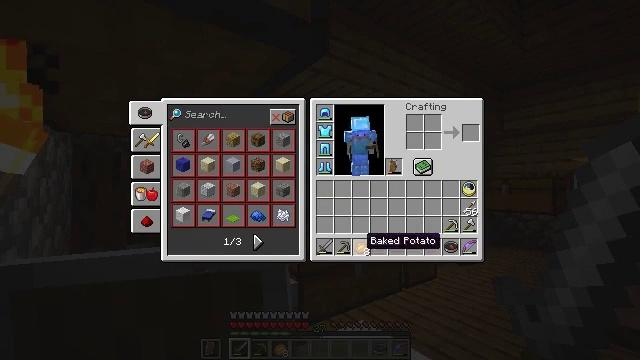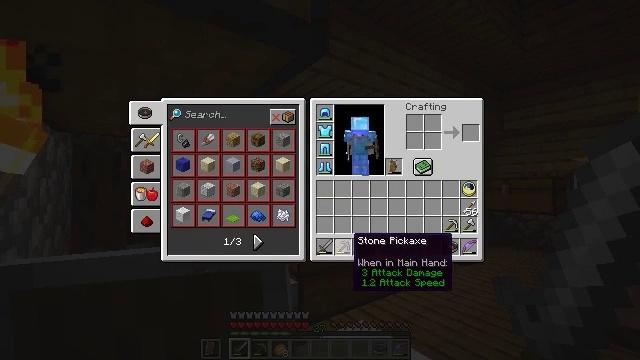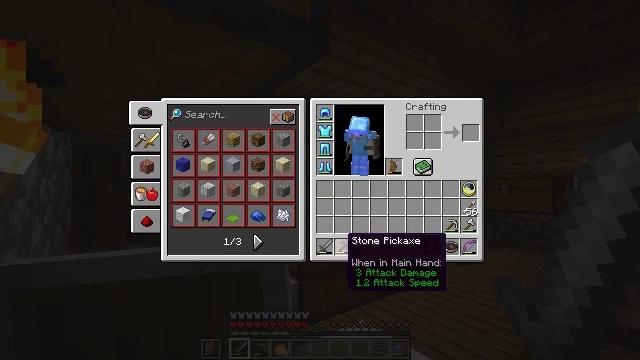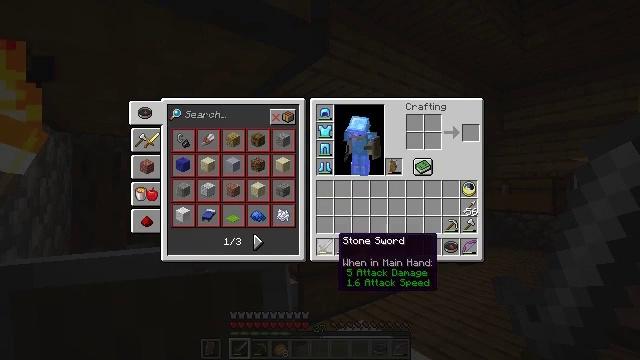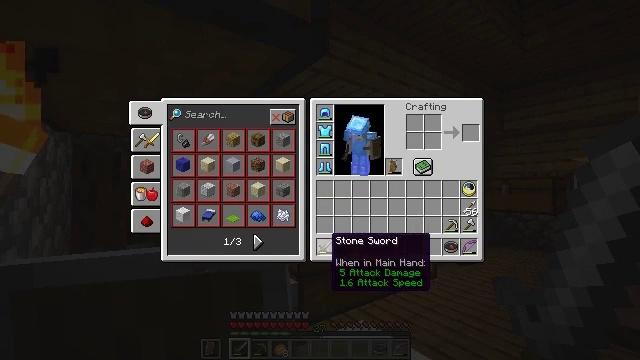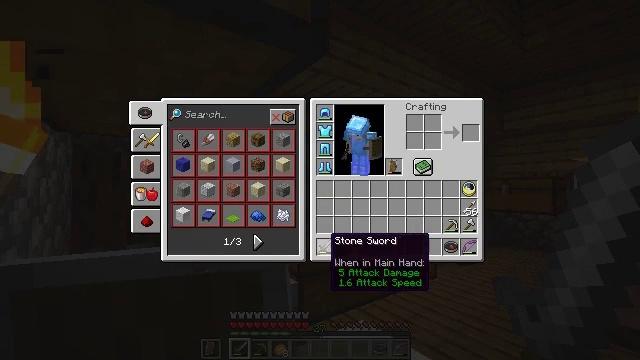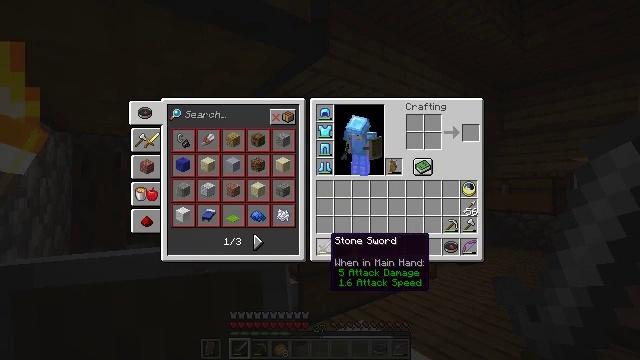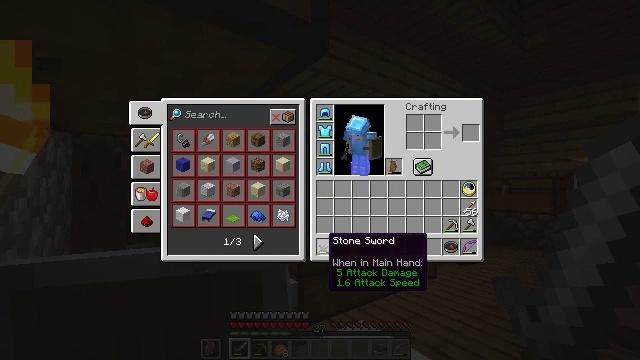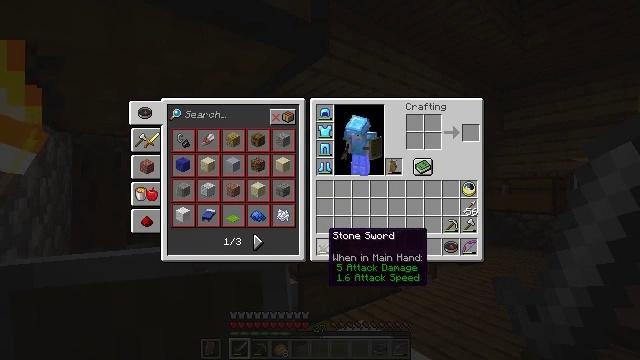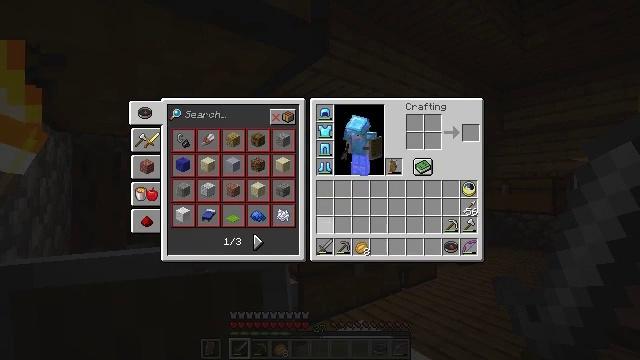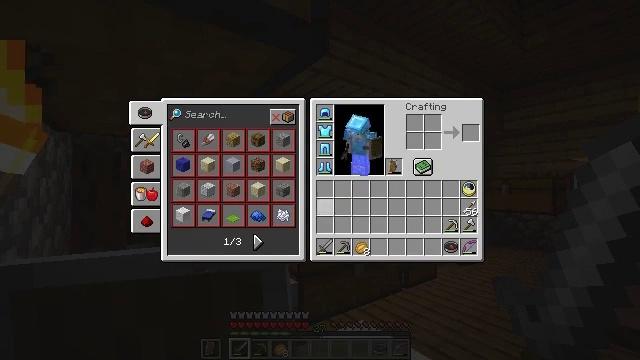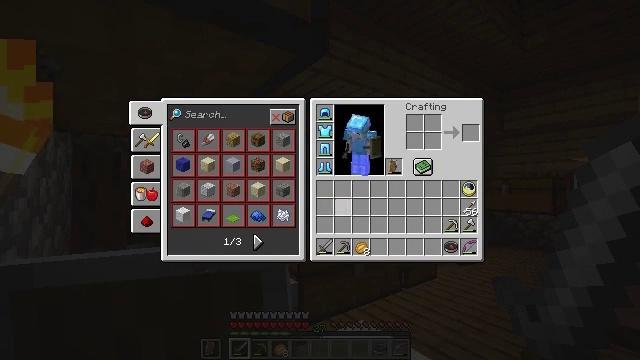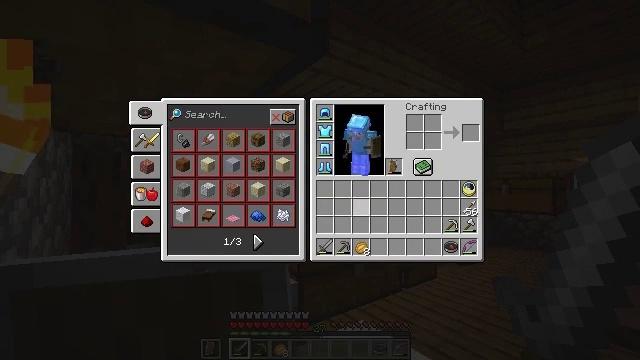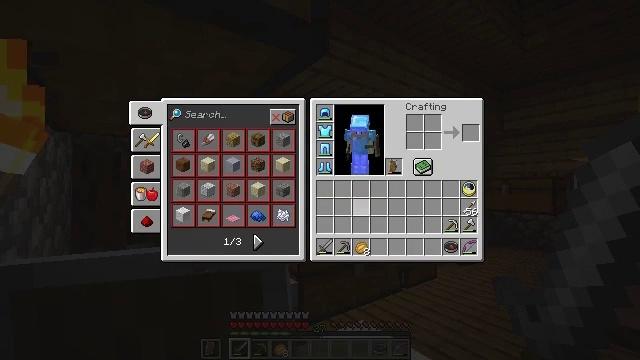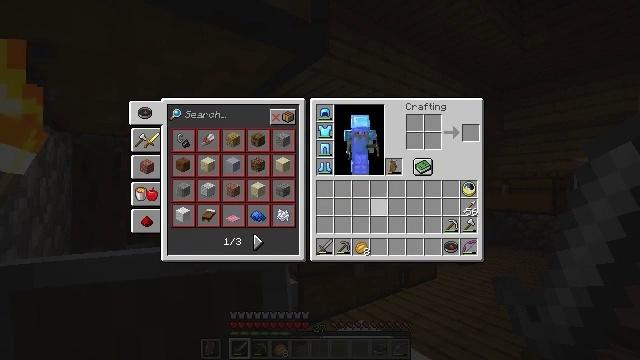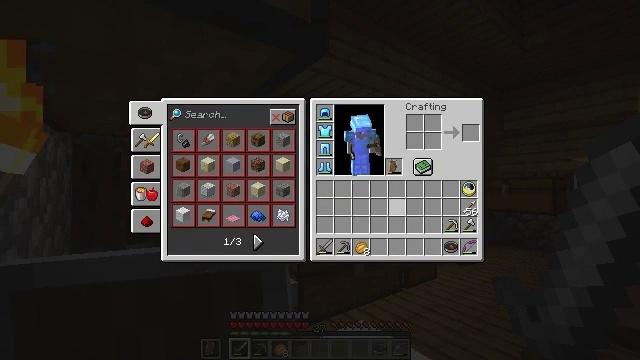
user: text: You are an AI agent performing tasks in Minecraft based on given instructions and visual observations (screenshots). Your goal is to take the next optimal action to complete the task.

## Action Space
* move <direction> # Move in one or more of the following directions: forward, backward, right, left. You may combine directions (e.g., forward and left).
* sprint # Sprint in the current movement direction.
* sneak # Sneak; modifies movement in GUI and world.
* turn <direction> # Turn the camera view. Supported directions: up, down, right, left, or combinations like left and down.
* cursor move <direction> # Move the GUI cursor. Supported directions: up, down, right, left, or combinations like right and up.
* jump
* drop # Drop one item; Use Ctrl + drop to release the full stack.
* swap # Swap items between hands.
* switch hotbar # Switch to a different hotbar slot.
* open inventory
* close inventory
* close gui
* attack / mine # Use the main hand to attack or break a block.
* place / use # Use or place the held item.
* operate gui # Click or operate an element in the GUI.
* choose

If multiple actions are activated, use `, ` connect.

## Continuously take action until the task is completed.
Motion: motion action
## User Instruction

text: Attack the white bed to collect it.
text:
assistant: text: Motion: cursor move left
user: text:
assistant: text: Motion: no_op
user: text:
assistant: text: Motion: cursor move left
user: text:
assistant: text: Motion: cursor move left
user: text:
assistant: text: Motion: no_op
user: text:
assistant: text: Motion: no_op
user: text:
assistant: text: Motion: no_op
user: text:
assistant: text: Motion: no_op
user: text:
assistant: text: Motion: cursor move up
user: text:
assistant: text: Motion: cursor move right and up
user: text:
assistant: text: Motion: no_op
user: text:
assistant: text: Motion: cursor move right
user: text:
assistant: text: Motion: cursor move right
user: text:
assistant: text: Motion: cursor move right
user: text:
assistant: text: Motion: cursor move right
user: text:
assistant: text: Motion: cursor move right
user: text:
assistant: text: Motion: no_op
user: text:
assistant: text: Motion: no_op
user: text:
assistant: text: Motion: cursor move right and down
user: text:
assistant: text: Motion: cursor move down
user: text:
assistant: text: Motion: no_op
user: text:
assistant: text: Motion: no_op
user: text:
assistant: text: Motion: no_op
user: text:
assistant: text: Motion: close inventory
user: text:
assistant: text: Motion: close inventory
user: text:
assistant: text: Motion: close inventory
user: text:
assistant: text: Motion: no_op
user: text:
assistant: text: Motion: turn right and down
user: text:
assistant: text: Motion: move forward, turn right and down
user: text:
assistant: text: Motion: move forward, turn right and down